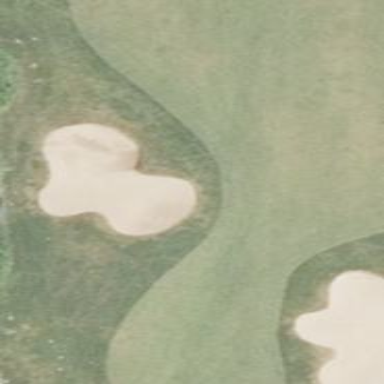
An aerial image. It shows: Bunker on golf course.